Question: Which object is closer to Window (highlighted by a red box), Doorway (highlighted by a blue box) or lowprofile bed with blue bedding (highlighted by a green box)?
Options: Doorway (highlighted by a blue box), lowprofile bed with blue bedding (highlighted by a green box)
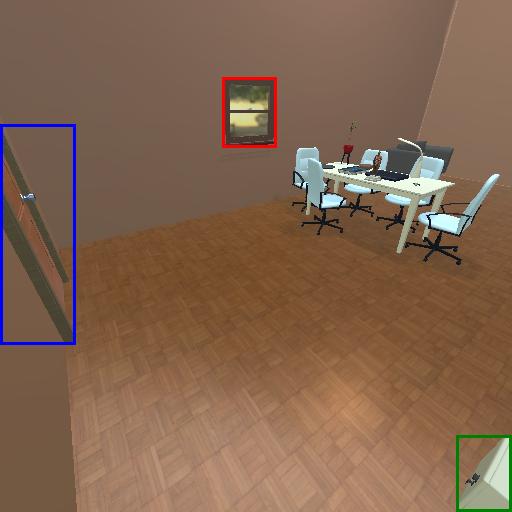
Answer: Doorway (highlighted by a blue box)